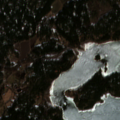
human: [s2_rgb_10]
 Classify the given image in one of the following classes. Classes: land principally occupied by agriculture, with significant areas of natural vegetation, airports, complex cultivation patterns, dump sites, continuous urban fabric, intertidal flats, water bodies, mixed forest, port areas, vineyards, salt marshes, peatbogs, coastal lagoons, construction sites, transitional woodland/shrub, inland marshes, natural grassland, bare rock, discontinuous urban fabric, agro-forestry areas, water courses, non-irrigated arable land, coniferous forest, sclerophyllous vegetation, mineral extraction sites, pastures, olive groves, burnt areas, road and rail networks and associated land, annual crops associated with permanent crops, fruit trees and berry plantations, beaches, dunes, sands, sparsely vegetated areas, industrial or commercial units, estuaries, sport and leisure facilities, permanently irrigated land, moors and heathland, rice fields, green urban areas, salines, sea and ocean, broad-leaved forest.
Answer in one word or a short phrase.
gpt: coniferous forest, mixed forest, sea and ocean